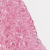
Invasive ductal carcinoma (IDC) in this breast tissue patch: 0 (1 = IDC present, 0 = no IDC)